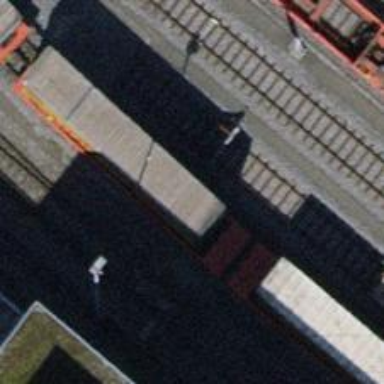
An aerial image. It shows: Railway buffer stop.